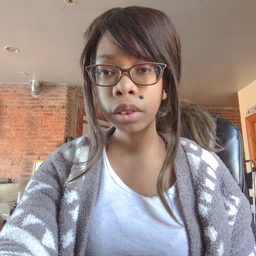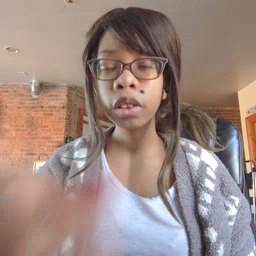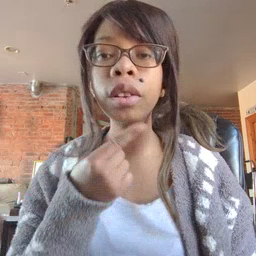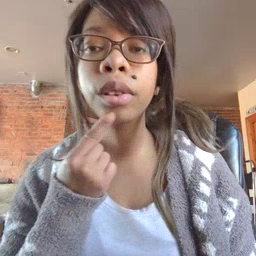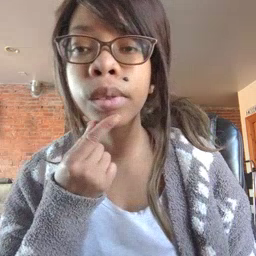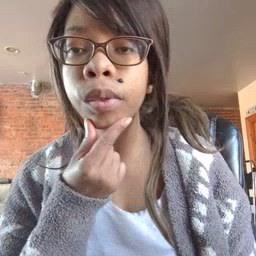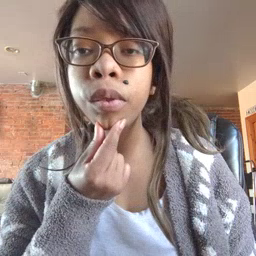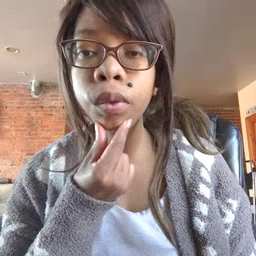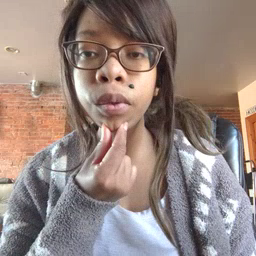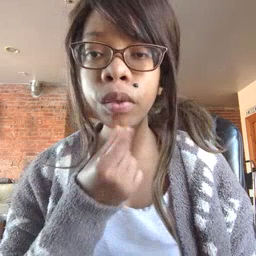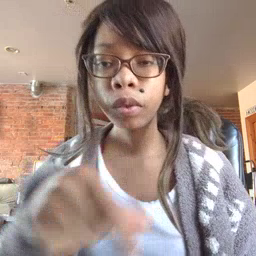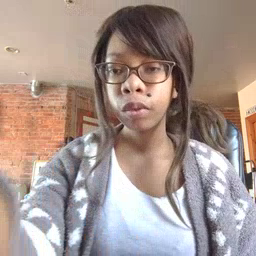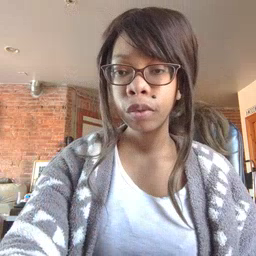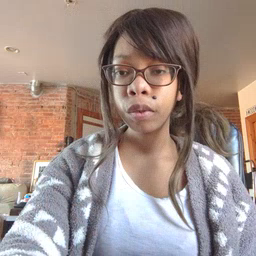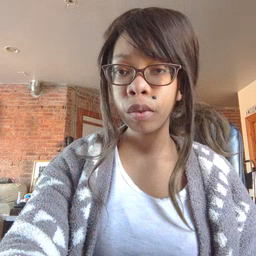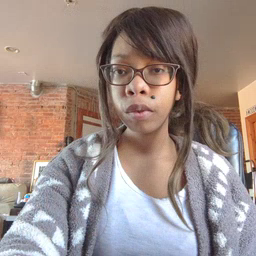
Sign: chin